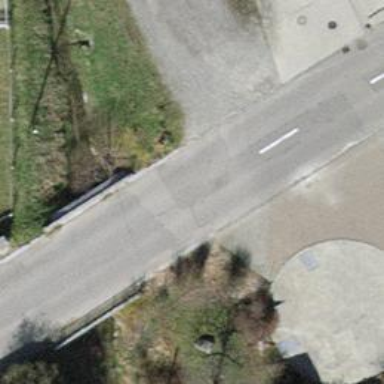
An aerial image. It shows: Unclassified road with asphalt surface running over bridge.